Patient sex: M
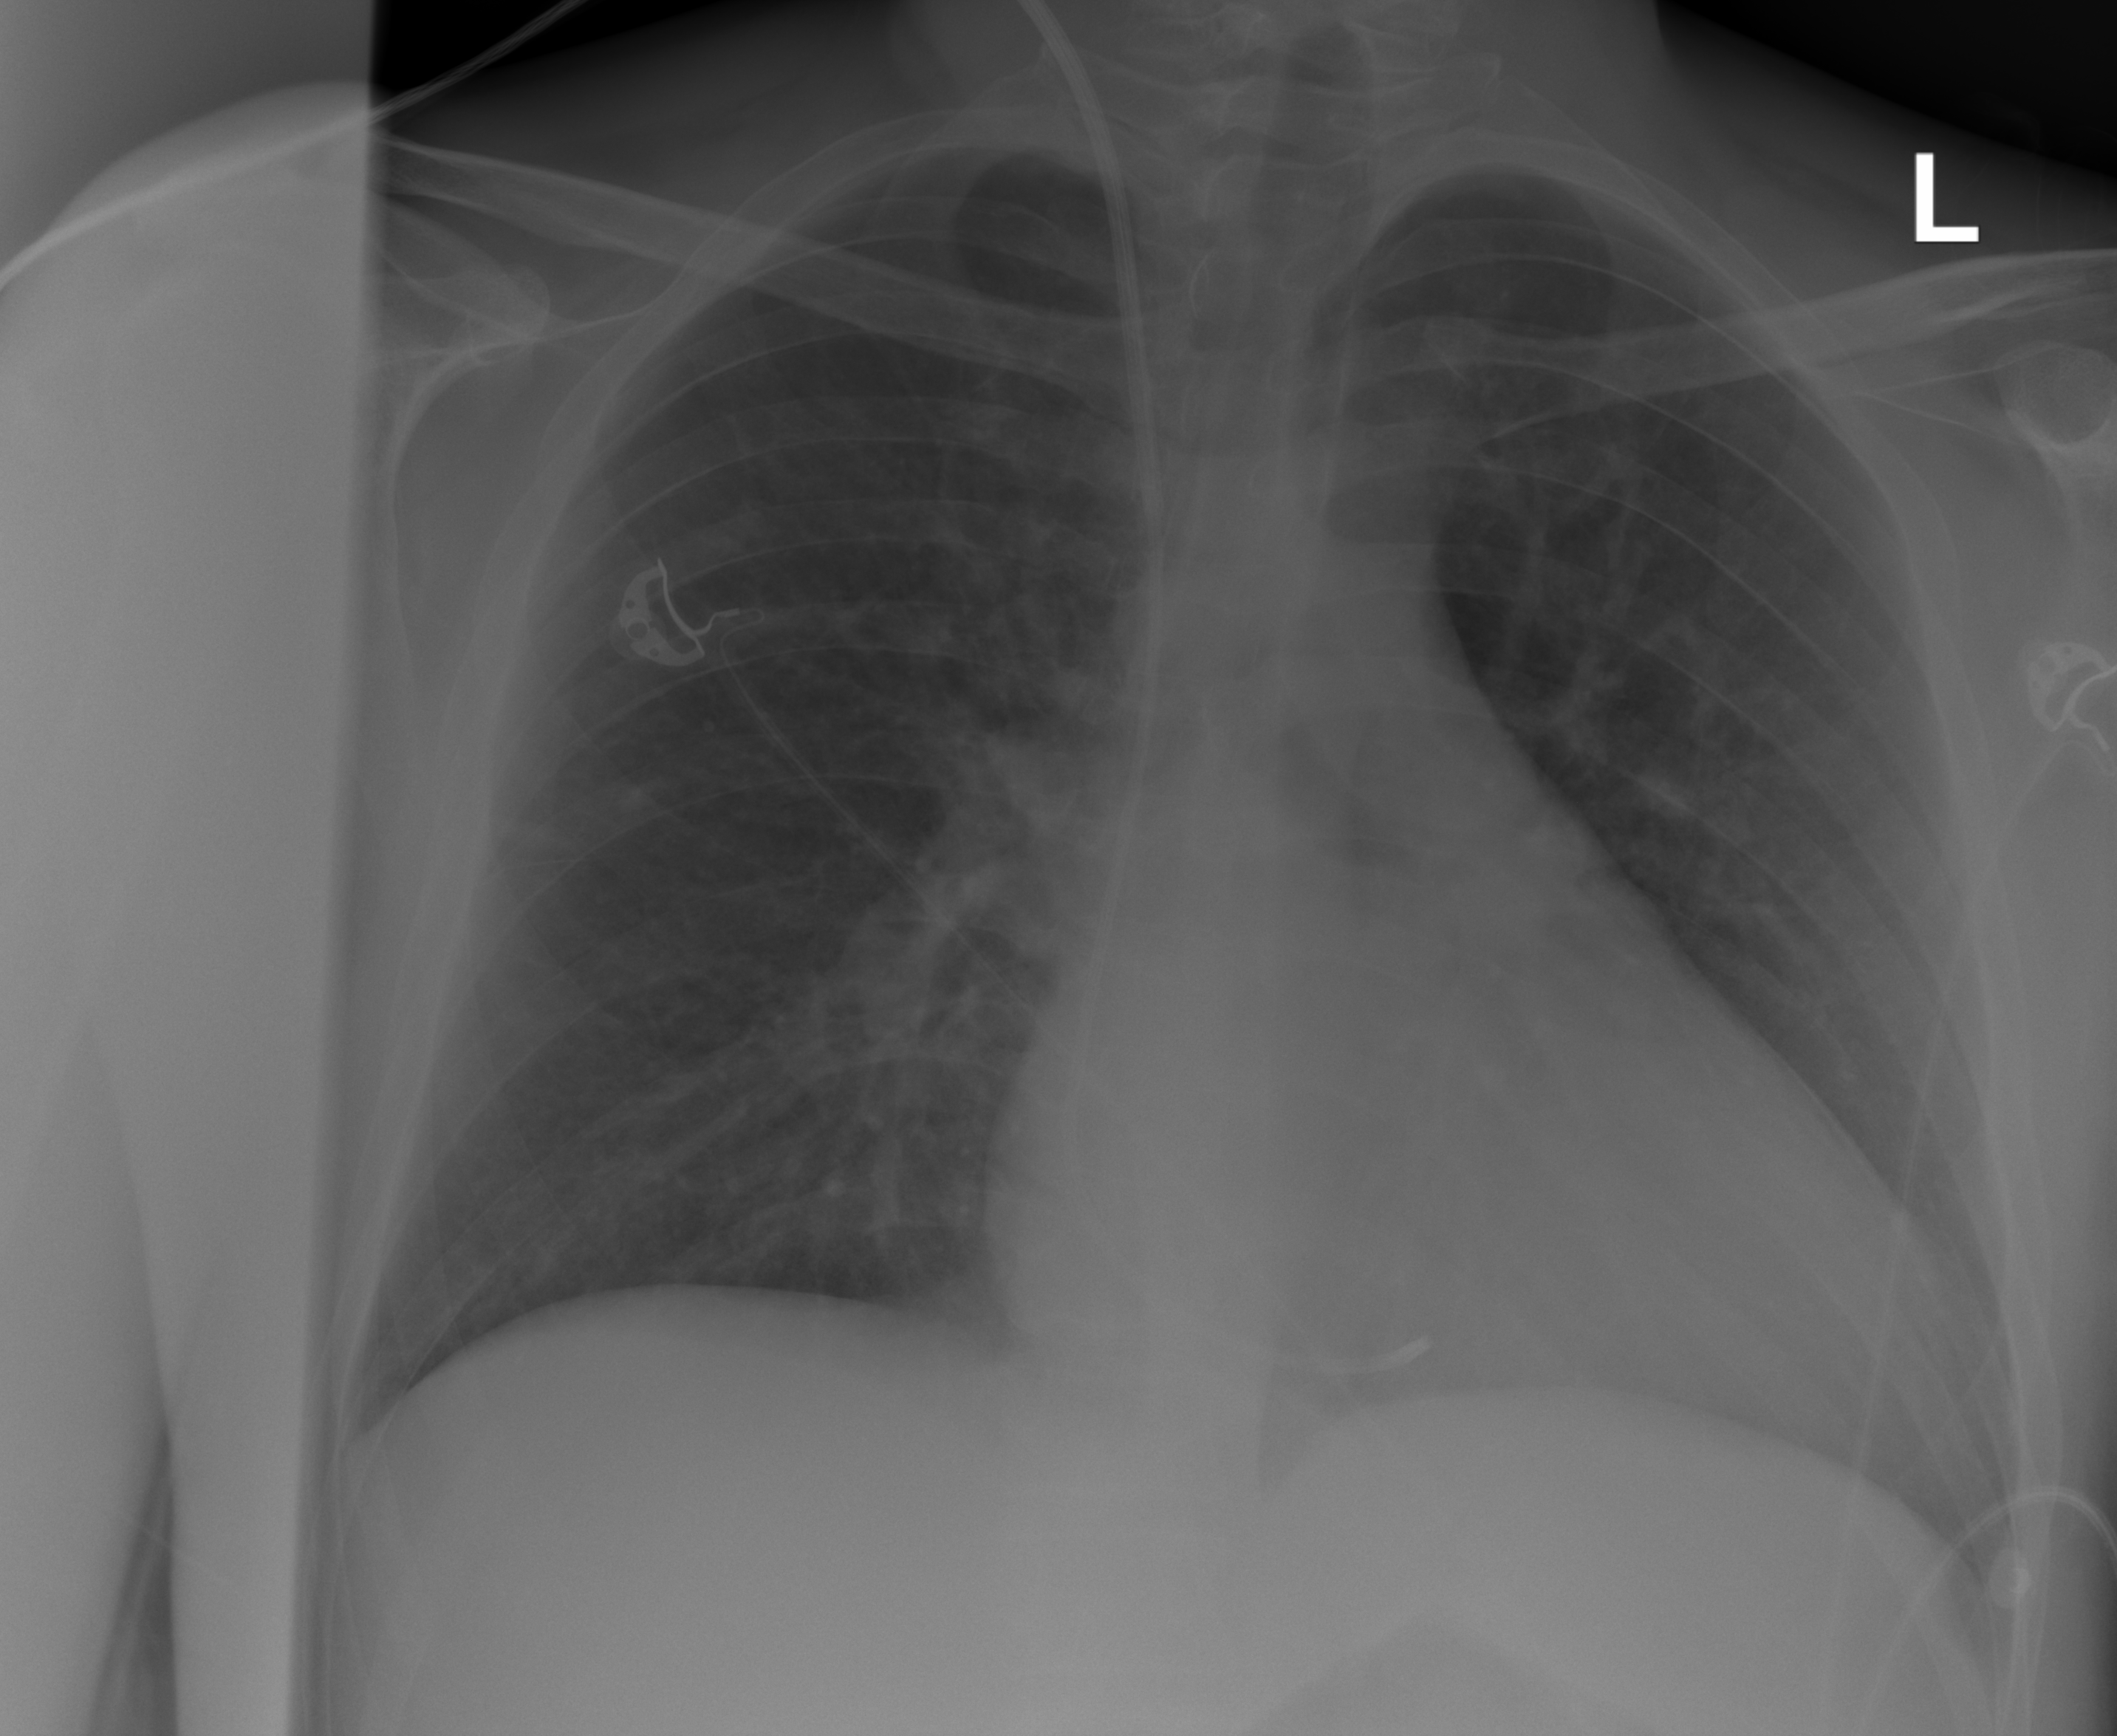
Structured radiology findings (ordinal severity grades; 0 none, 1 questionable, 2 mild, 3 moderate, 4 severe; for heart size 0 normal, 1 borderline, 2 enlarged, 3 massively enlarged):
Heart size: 2
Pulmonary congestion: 2
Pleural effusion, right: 0
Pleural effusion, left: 0
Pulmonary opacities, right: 0
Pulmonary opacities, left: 0
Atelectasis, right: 0
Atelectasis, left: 0